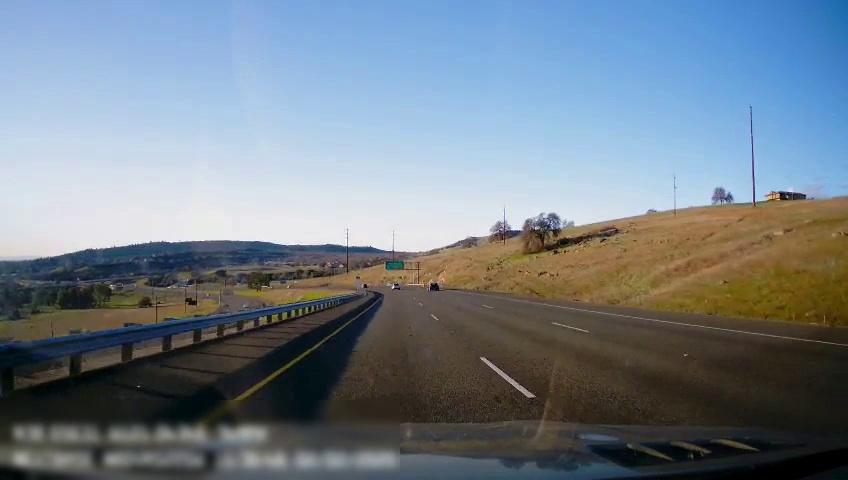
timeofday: Day
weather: Sunny
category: Drivable Space
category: Drivable Space
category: Vehicles | Car
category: Lanes | Current Lane
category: Lanes | Current Lane
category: Lanes | Alternate Lane
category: Lanes | Alternate Lane
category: Traffic | Signs